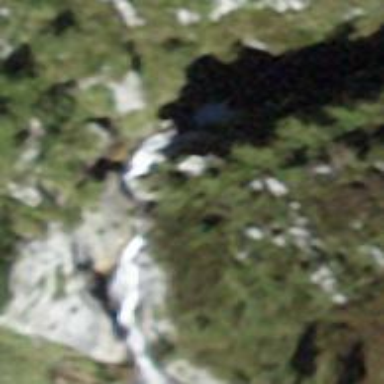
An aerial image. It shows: Beautiful waterfall.